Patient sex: M
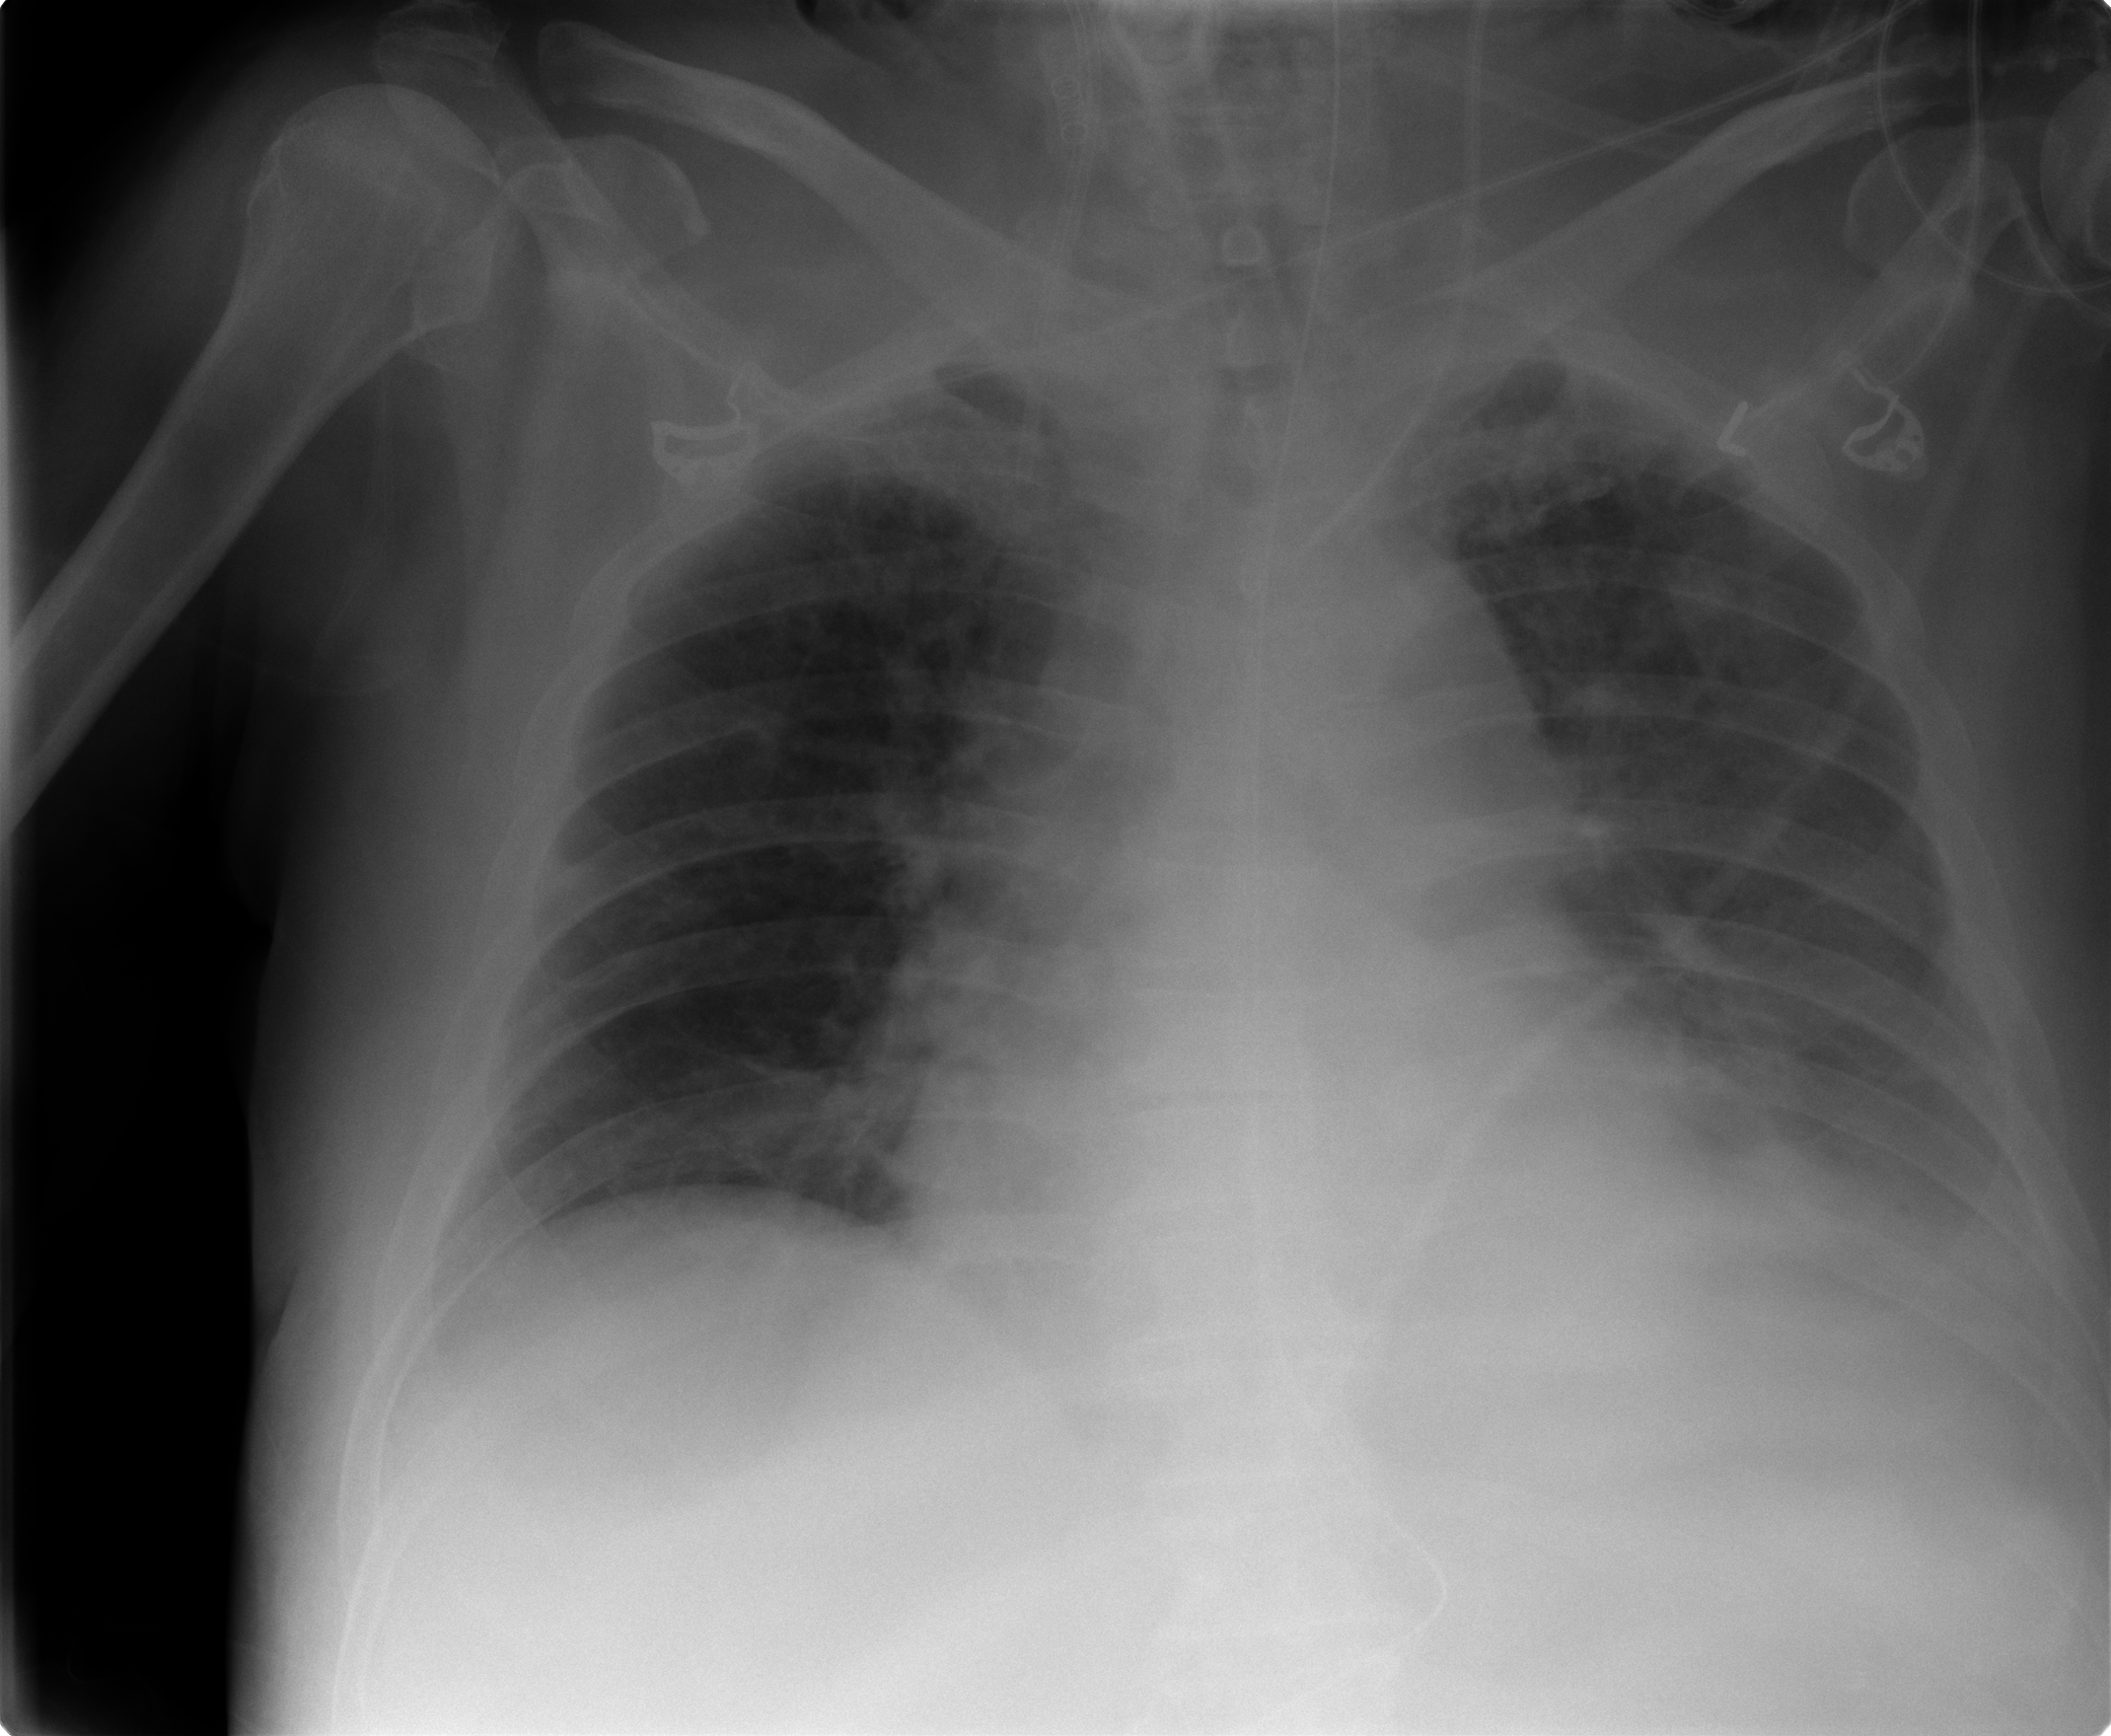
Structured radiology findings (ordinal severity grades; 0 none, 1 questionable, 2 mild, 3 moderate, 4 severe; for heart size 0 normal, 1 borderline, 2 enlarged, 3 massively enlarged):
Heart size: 2
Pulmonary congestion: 2
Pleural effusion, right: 1
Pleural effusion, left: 2
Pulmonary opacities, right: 1
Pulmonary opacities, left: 1
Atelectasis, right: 2
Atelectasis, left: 2